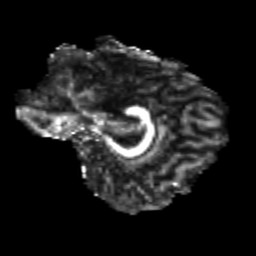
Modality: FA
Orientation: sagittal
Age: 25
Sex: female
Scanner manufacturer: siemens
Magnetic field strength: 3 T
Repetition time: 3.5 s
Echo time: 0.104 s